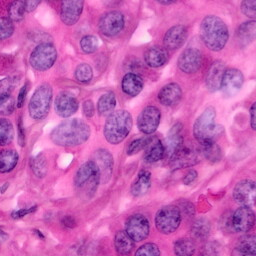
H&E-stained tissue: Pancreatic